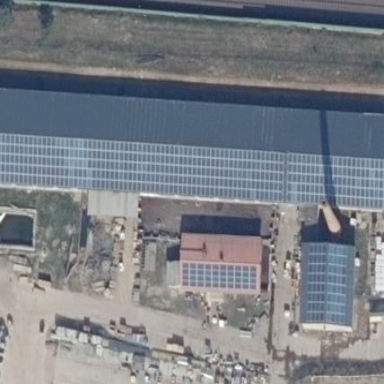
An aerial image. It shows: Solar power generator with photovoltaic panels.